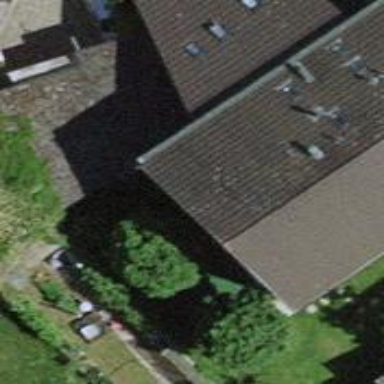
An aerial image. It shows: Garage.